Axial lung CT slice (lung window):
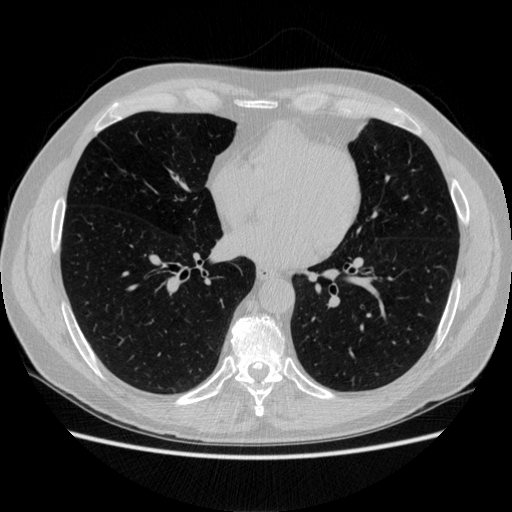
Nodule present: no